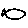
Label: fish